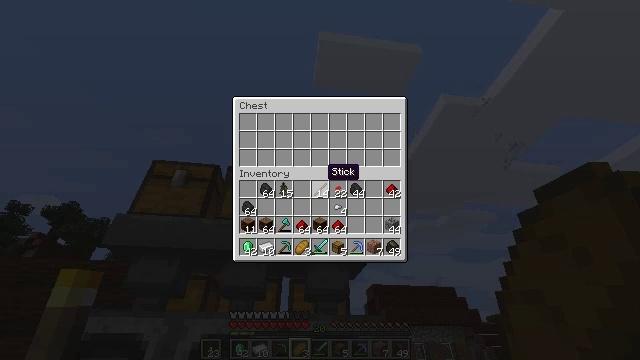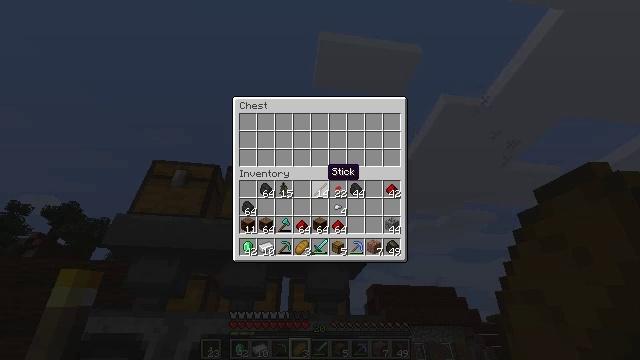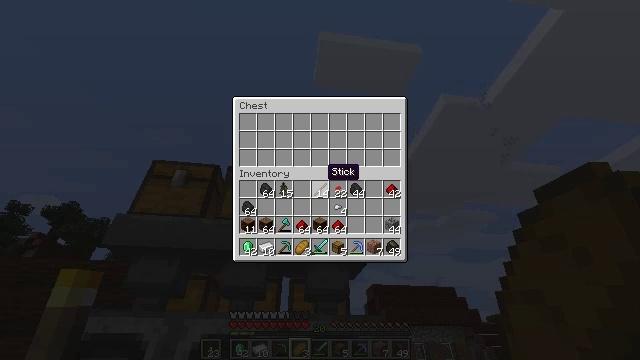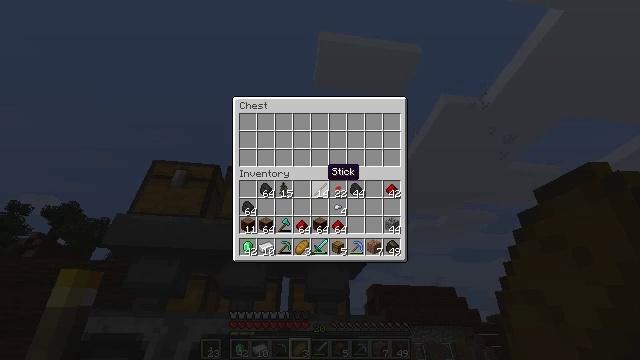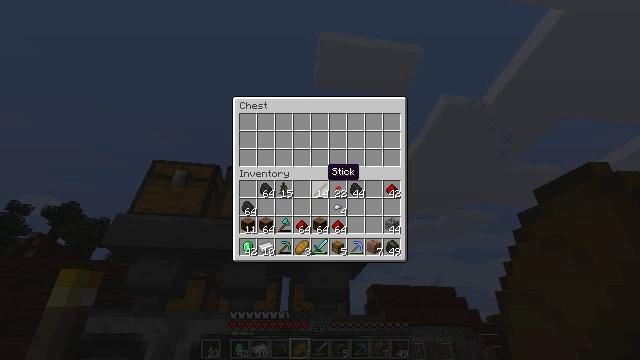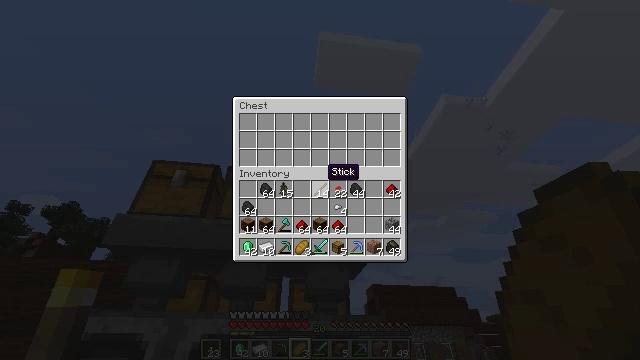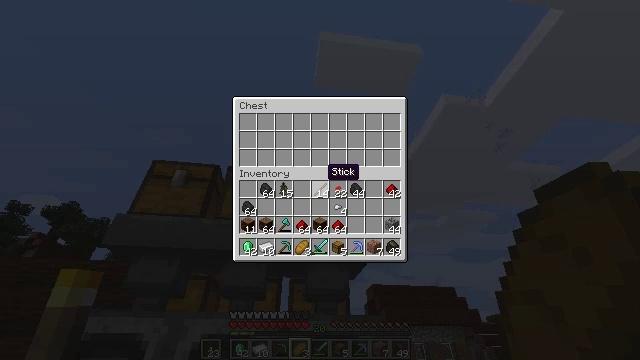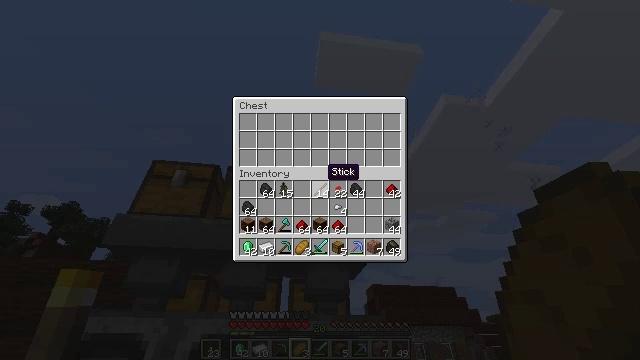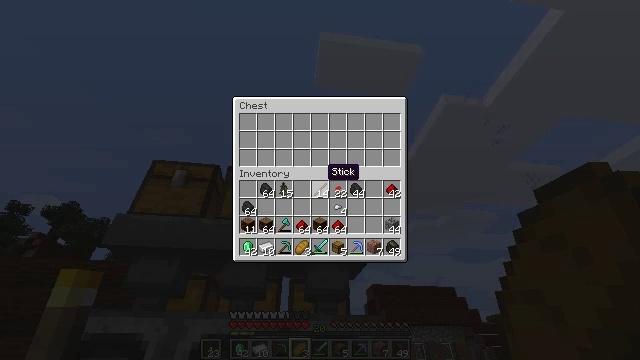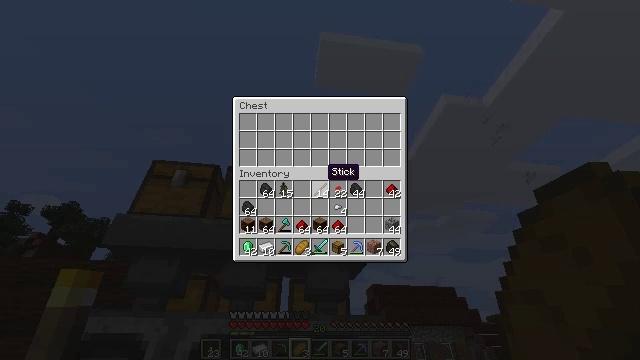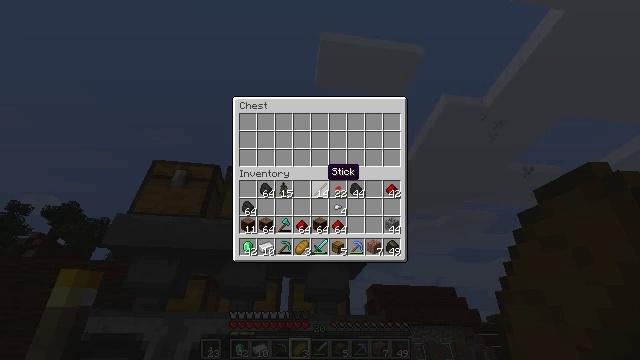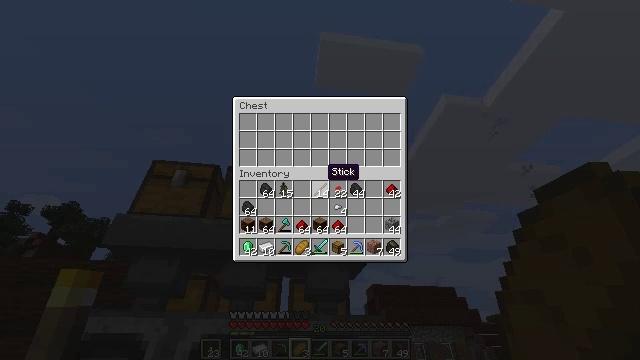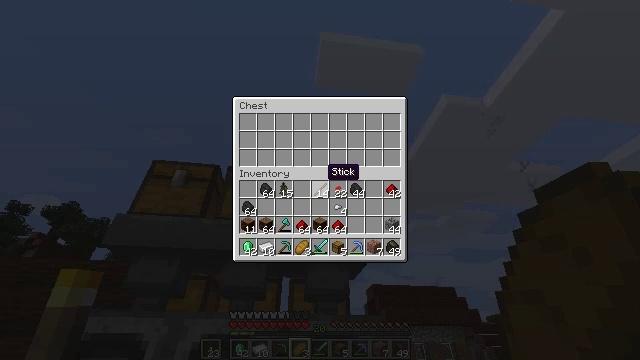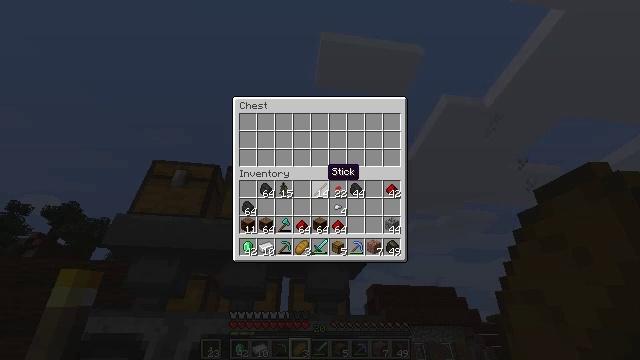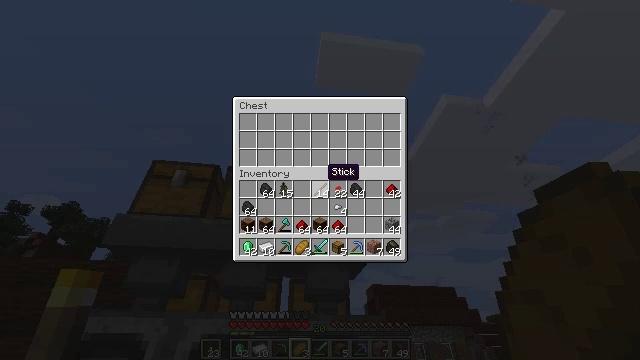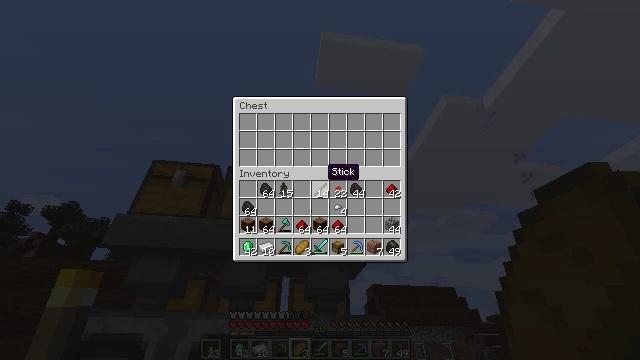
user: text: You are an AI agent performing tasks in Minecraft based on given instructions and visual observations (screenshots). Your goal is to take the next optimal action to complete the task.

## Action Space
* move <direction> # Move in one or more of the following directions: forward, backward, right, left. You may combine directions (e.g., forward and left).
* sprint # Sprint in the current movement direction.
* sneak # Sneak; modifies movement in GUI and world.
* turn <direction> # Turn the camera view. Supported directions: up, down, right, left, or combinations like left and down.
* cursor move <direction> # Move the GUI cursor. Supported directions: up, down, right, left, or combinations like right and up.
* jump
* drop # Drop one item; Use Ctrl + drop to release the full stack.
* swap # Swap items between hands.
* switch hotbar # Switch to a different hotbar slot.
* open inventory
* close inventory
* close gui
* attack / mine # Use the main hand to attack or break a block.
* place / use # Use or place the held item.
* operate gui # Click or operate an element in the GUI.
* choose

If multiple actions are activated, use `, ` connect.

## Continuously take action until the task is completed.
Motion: motion action
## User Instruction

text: Open your crafting interface to make an emerald.
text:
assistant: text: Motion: no_op
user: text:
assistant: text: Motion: no_op
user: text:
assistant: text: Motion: no_op
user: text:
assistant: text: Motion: no_op
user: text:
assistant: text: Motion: no_op
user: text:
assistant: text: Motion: no_op
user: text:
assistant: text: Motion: no_op
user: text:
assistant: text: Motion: no_op
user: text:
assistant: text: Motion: no_op
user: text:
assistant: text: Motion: no_op
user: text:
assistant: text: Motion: no_op
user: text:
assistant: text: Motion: no_op
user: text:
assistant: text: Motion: no_op
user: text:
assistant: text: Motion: no_op
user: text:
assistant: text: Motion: no_op
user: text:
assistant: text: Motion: no_op
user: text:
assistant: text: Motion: no_op
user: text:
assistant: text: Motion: no_op
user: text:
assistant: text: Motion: no_op
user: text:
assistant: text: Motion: no_op
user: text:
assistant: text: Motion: no_op
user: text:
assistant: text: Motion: no_op
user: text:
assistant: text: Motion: no_op
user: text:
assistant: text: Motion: no_op
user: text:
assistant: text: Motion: no_op
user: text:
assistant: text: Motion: no_op
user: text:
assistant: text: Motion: no_op
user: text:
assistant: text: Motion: no_op
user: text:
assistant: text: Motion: no_op
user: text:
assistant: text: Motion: no_op